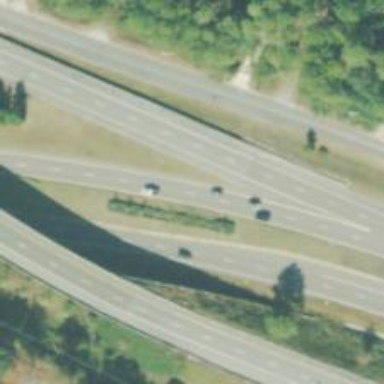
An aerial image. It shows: Expressway with asphalt surface and classified as primary highway.